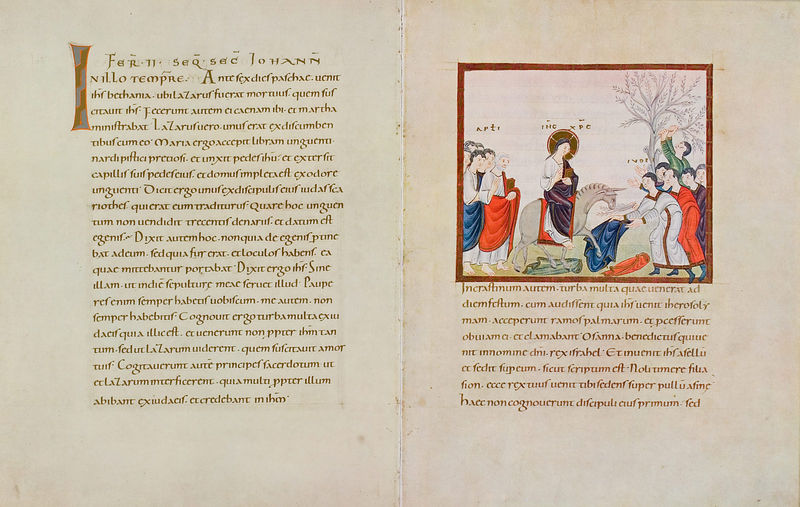
Titel: Codex Egberti
Institution: Trier, Stadtbibliothek/Stadtarchiv
Schlagwörter: baum, blau, rot, bild, zweige, mantel, esel, pferd, reiter, schrift, blue, men, people, red, religious, robes, white, women, old, woman, picture, rug, sheet, brown, buch, rechteck, seite, illustration, buchseite, christus, jesus, tree, palmen, heilige, maria, coat, birds, saint, handschrift, letters, human, cloak, clothes, latein, shoes, religion, cloth, horse, book, christ, buchmalerei, einzug, script, st. martin, bible, page, latin, text, shit, words, manuscript, ass, halo, holy, jerusalem, pages, donkey, unicorn, preraphaelite, font, illuminated, i, holy men, characters, religios, johann, lating, jerusulem, roabes, religeon\, illistration